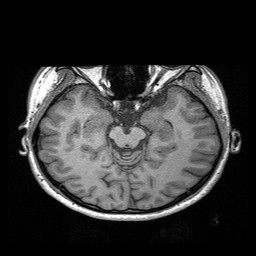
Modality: T1w
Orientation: coronal